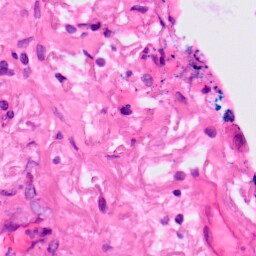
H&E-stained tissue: Lung